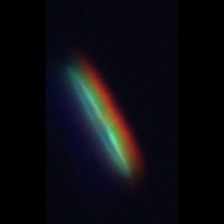
Taxon: Pennate
Group: Diatoms